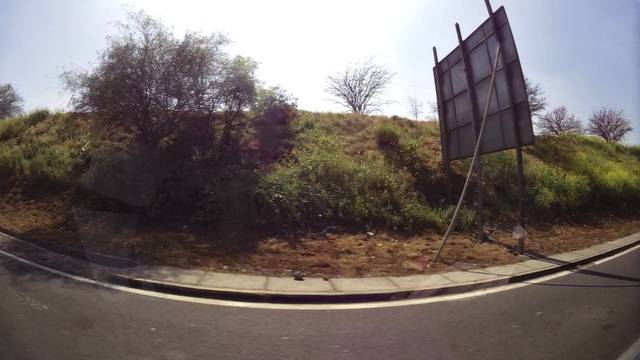
Region: Chile
Coordinates: -33.481, -70.703